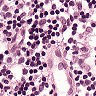
Metastatic tissue present: no